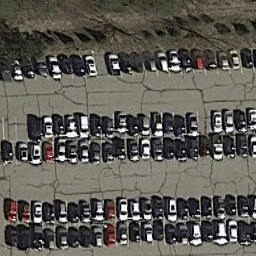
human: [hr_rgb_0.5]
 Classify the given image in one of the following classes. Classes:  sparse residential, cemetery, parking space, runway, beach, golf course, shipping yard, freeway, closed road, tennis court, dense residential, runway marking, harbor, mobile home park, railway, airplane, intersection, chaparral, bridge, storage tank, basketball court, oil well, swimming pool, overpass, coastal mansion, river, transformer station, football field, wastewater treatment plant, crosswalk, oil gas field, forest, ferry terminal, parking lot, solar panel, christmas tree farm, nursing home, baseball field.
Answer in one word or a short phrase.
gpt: parking lot